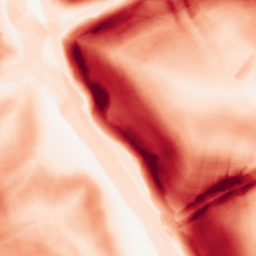
Category: morphological
Decomposition family: morphological_gradient
Decomposition parameters: size: 10
shape: diamond
Upsampling method: cubic_mitchell
Upsampling parameters: scale: 8
Upsampling scale: 8